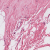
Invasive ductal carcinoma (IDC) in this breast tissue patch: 0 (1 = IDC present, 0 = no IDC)